Aerial crown-view tile of a tropical tree (Barro Colorado Island, Panama), acquired 20250124:
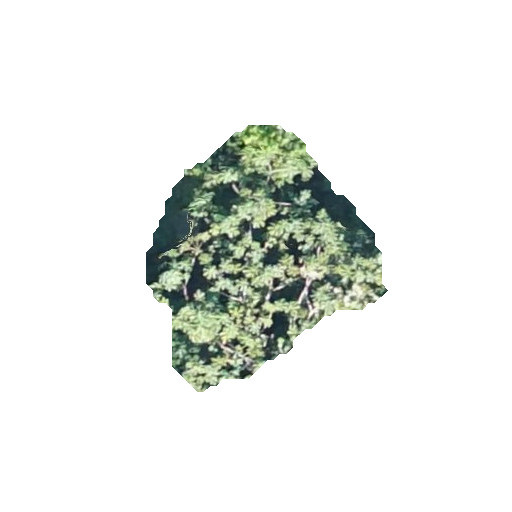
Species: Cecropia insignis
GBIF accepted scientific name: Cecropia insignis
Crown area: 59.851 m²